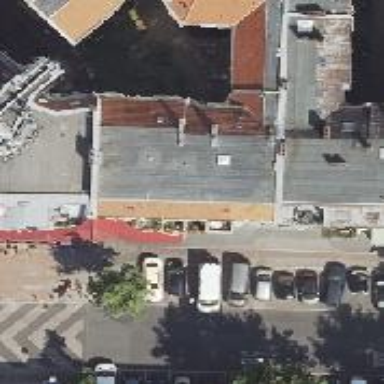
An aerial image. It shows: Greengrocer shop.